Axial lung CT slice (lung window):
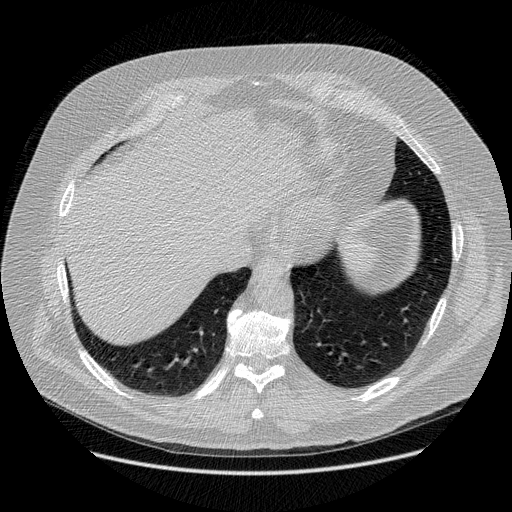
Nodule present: no